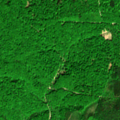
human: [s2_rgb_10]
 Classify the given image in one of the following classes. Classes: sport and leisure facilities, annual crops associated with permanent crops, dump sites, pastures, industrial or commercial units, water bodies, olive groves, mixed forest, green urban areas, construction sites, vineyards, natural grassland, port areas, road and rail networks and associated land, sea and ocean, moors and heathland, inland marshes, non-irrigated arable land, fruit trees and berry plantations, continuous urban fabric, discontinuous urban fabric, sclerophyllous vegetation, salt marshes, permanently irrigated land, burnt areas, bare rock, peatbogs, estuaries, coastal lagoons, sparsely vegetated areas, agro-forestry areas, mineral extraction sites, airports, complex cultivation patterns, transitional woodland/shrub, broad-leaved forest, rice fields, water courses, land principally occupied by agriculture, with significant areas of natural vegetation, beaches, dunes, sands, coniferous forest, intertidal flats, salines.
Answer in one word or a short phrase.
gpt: broad-leaved forest, mixed forest